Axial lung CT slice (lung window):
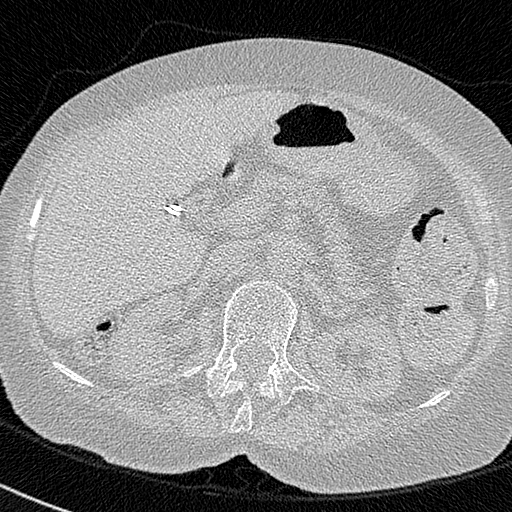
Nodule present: no